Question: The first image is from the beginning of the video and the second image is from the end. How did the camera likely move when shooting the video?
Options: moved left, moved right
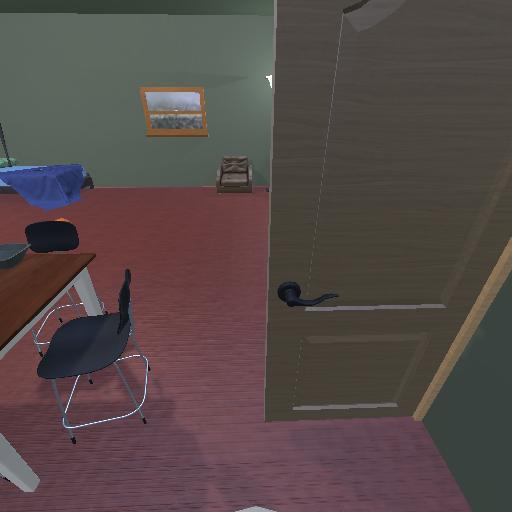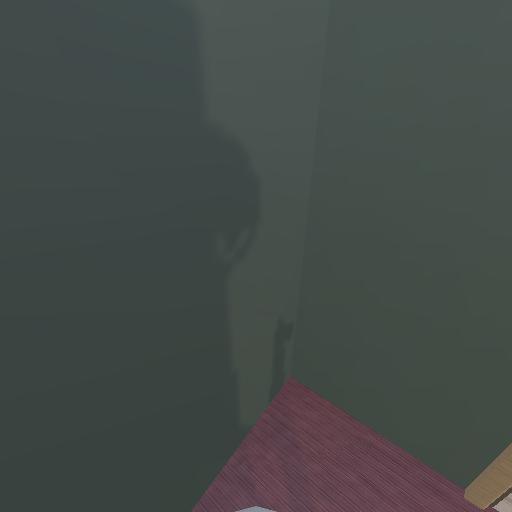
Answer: moved left